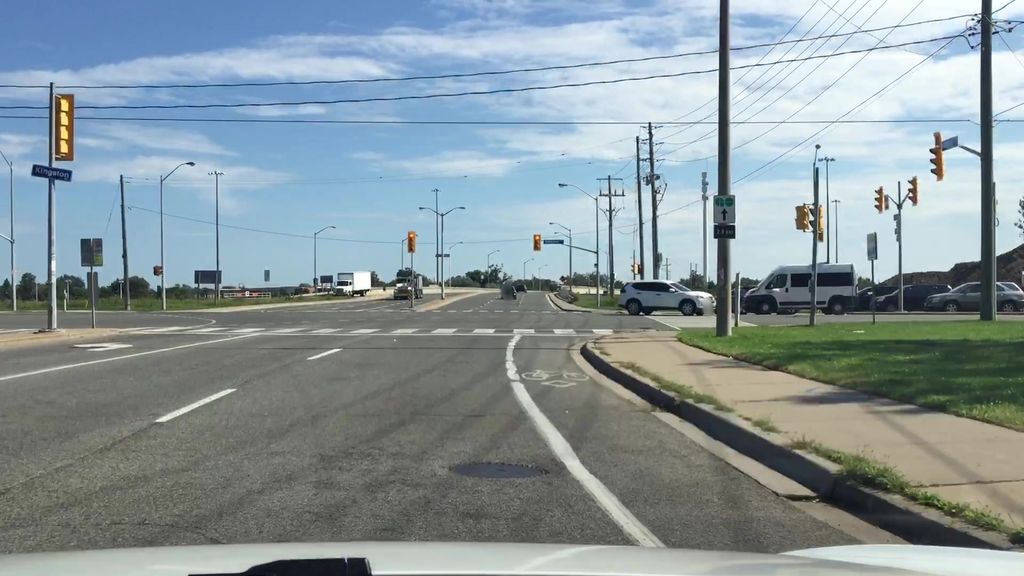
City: toronto